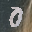
Label: 0